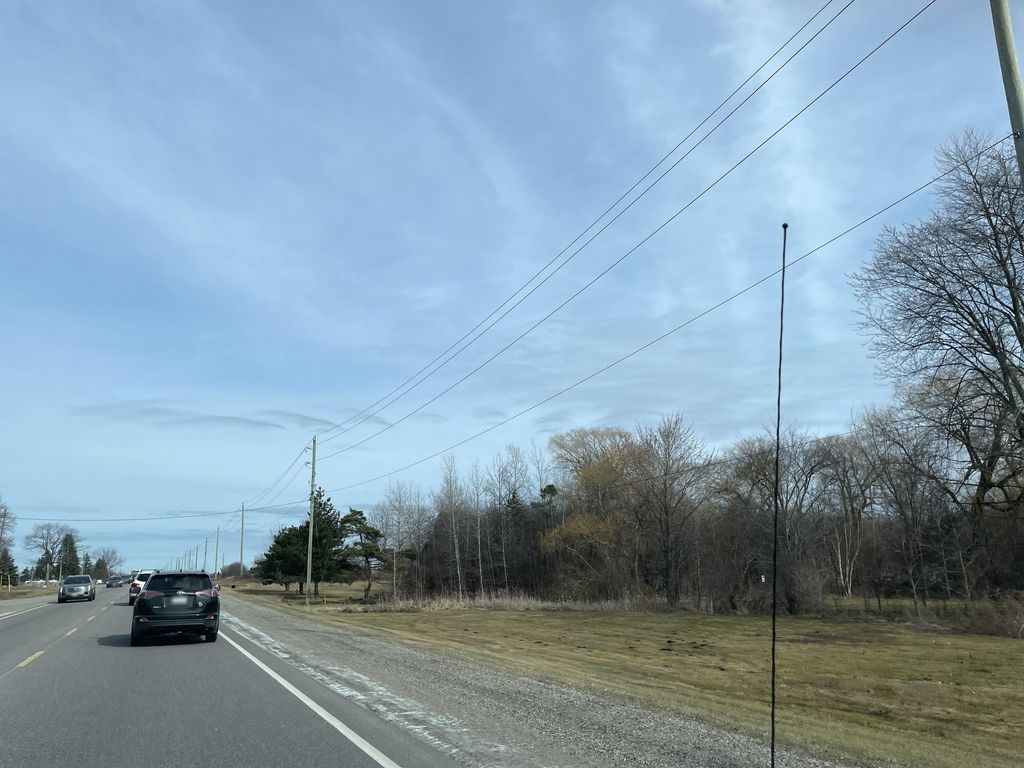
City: kitchener-waterloo